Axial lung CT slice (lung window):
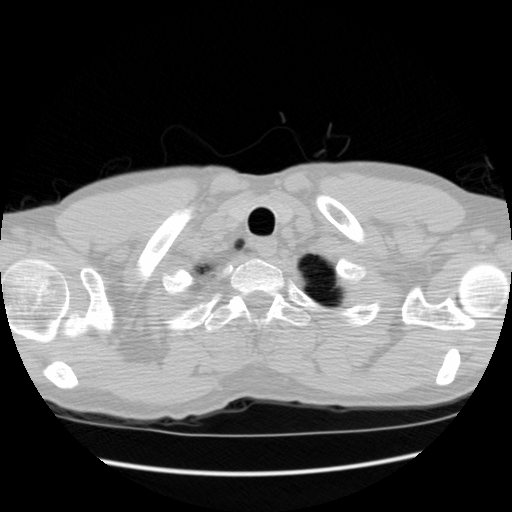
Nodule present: no